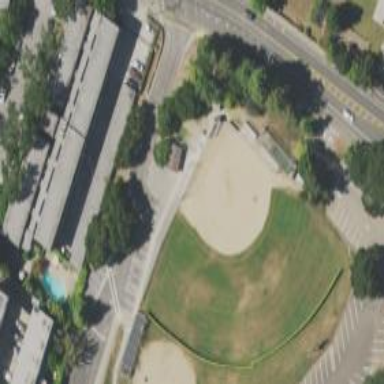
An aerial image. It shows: Baseball pitch for leisure land.